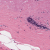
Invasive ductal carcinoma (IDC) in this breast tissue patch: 0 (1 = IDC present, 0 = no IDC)